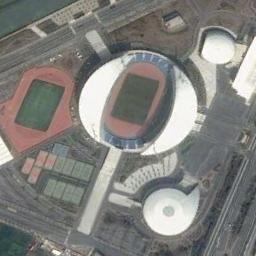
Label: stadium